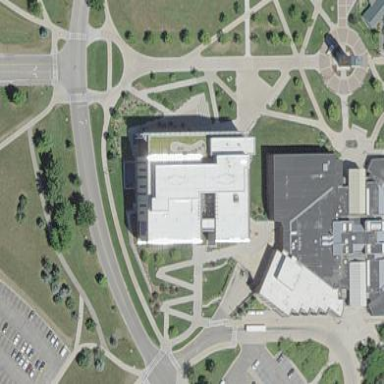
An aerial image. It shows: University building housing library.